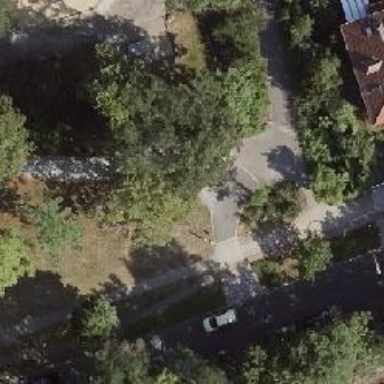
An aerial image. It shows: Paved footway.